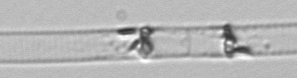
Label: Dactyliosolen_blavyanus